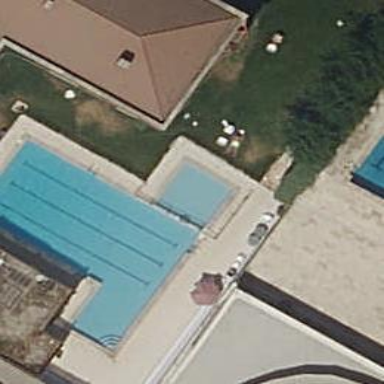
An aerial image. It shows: Swimming pool located in leisure land.